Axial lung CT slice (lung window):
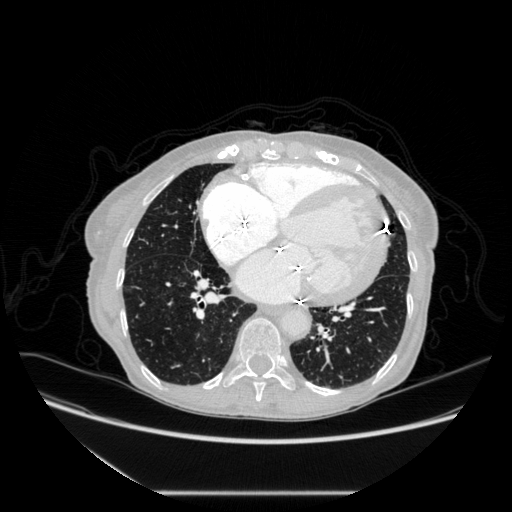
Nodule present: no